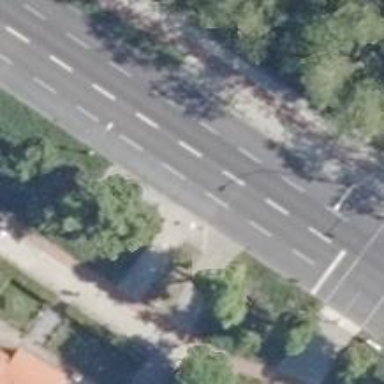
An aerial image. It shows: Public transport stop position.